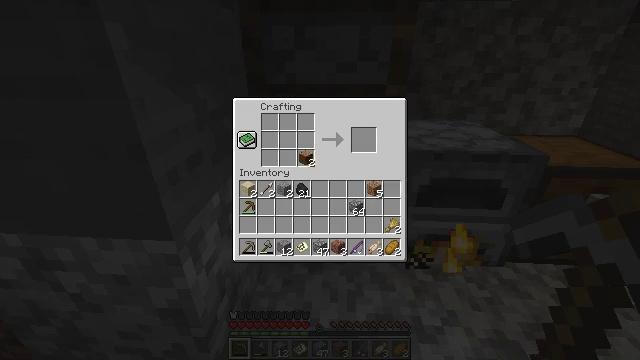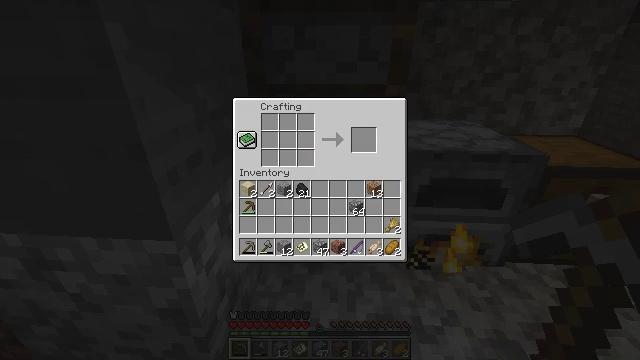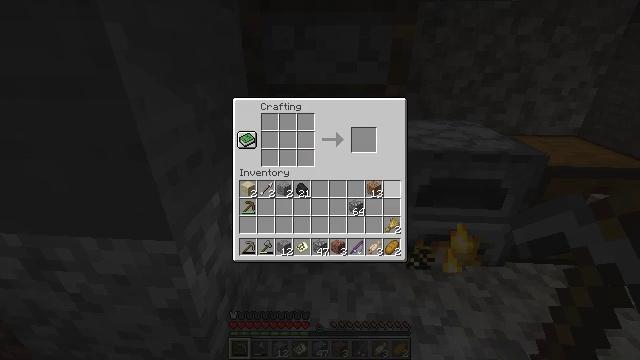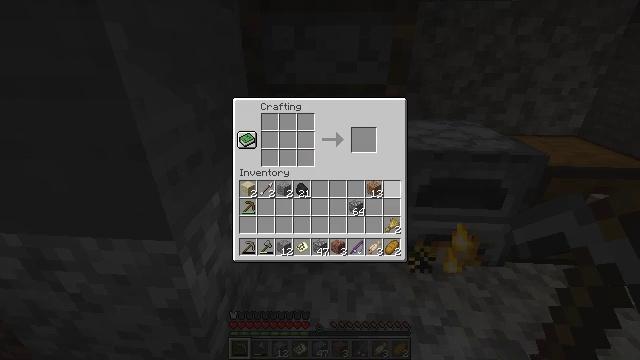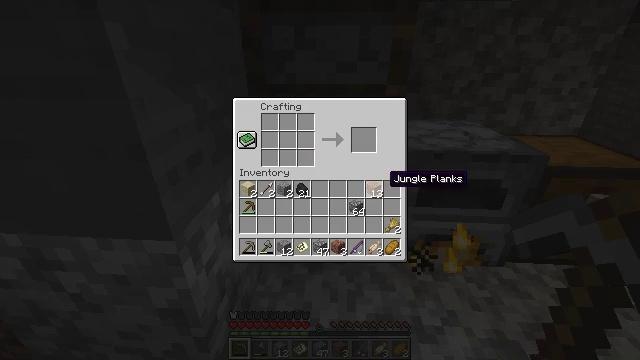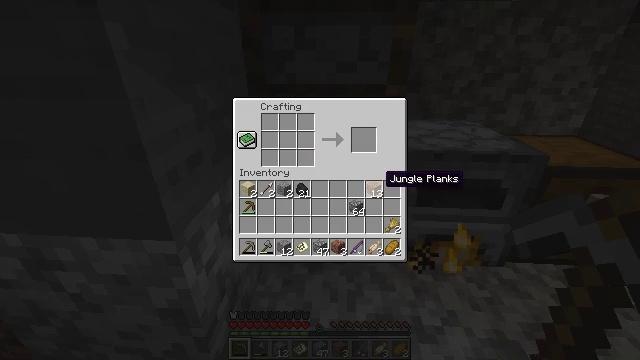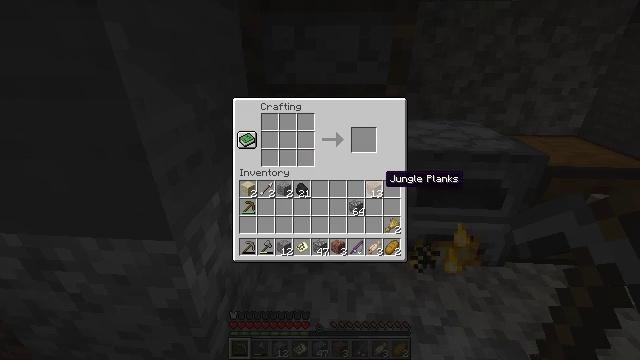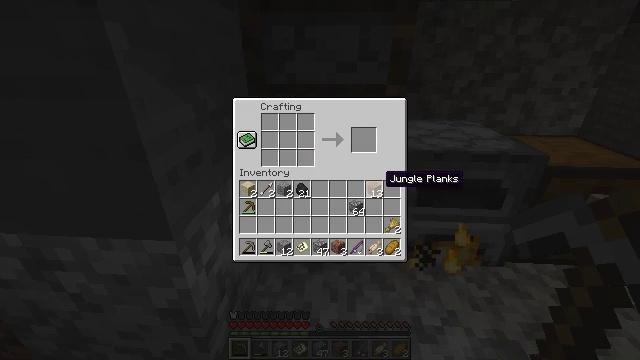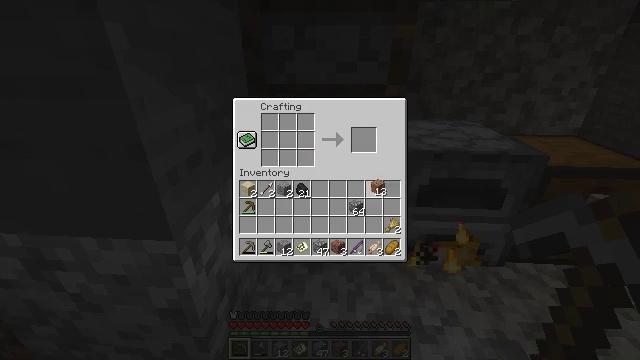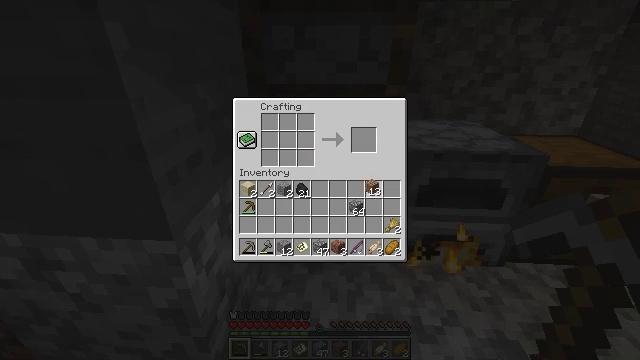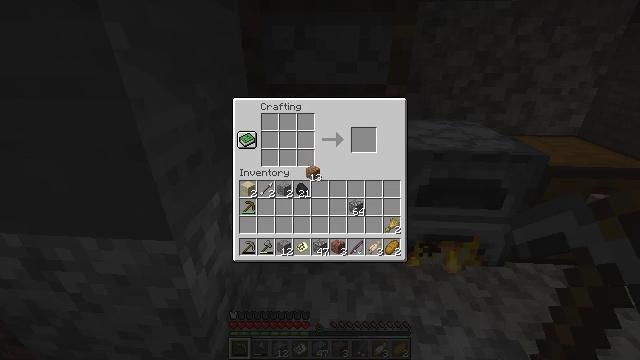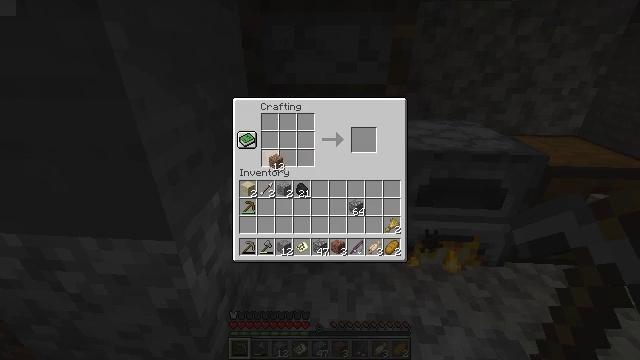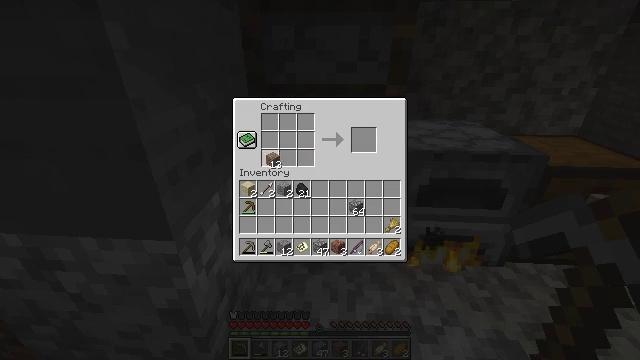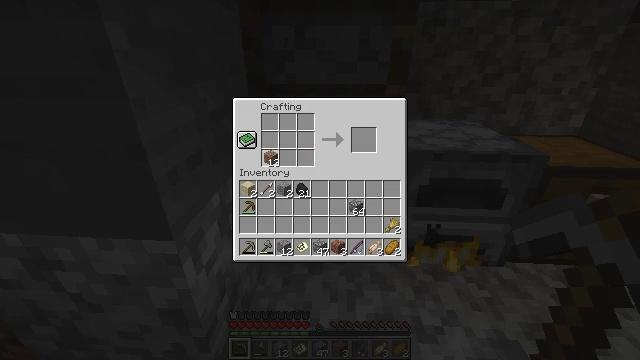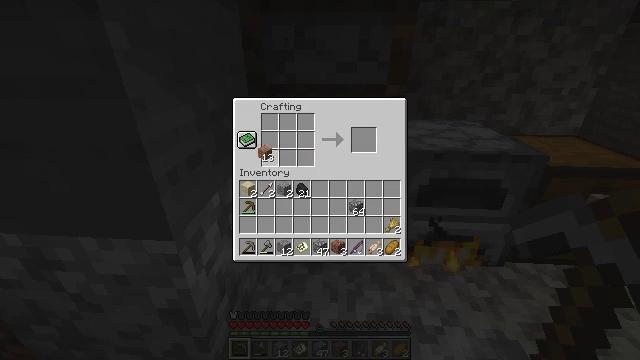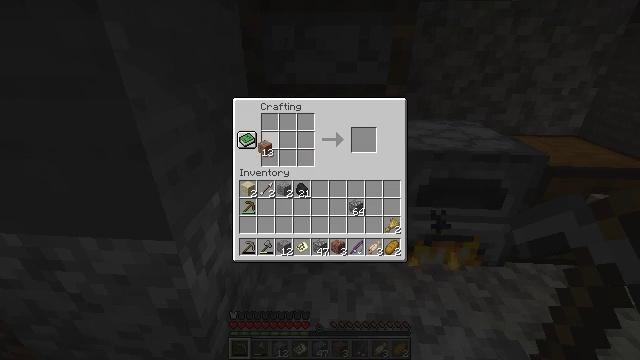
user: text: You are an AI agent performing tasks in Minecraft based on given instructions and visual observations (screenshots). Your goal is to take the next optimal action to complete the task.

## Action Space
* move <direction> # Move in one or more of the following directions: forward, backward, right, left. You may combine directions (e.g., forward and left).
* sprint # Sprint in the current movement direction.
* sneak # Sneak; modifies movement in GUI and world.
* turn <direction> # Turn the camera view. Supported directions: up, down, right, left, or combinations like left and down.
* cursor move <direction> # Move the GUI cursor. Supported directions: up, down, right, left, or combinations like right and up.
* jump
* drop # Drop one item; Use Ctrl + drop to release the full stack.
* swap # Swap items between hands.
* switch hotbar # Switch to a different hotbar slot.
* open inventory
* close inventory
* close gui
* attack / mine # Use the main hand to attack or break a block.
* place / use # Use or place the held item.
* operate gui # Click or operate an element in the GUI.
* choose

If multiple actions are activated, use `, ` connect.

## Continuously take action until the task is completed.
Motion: motion action
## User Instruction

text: Assemble a jungle boat using jungle wood planks.
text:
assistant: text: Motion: cursor move down, open gui
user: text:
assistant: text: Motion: cursor move down
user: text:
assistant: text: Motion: no_op
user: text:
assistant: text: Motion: cursor move left
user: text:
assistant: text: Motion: no_op
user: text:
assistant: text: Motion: no_op
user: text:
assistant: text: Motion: no_op
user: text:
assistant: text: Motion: operate gui
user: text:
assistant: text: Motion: operate gui
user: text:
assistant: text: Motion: cursor move left and up
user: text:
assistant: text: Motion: cursor move left and up
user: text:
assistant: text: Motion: no_op
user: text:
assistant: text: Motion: no_op
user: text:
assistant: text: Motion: no_op
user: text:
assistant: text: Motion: no_op
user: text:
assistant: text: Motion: no_op
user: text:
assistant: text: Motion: no_op
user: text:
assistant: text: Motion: no_op
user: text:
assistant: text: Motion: choose
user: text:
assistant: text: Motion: choose
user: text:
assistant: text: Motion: cursor move down, choose
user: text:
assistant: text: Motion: cursor move down, choose
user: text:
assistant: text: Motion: cursor move right, choose
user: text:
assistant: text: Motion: choose
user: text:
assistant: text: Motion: cursor move right, choose
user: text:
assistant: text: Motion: choose
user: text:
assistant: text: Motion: choose
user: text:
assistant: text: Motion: cursor move right, choose
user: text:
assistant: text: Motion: choose
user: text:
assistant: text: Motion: choose